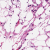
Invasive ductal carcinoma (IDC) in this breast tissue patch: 0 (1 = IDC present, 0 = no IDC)